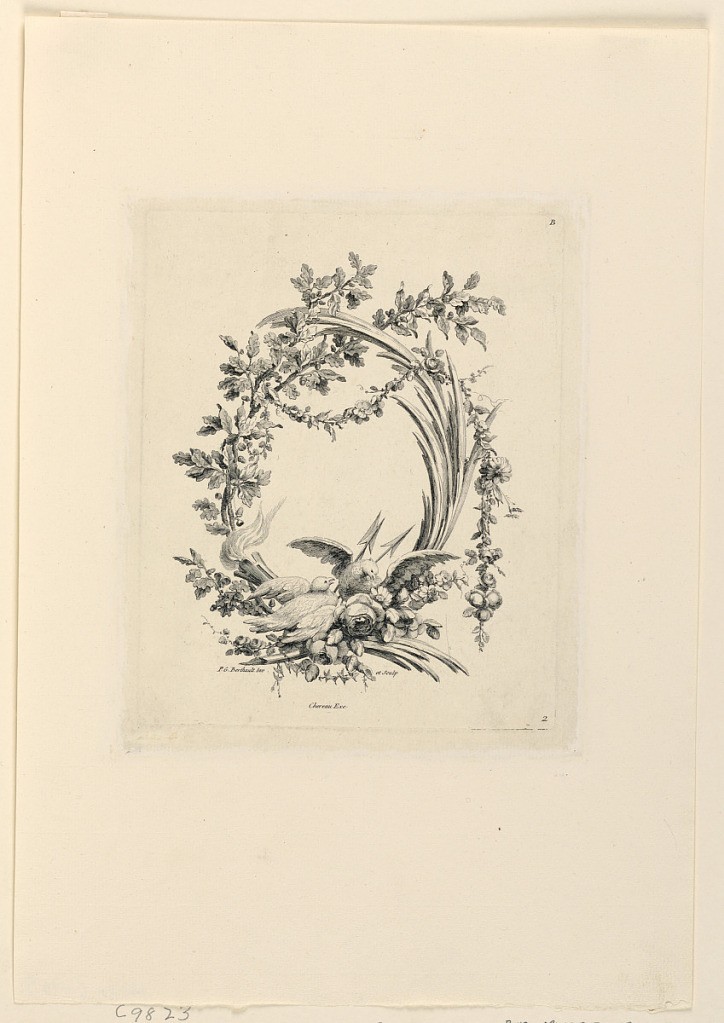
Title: Vignette no. 2, from "IIme Suite de Ciels de Lampes et Fleurons"
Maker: Pierre-Gabriel Berthault, French, 1737–1831
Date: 1770–1780
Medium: Etching on paper
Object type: Print
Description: An oak and a palm bough, a garland, a pair of doves, a torch.